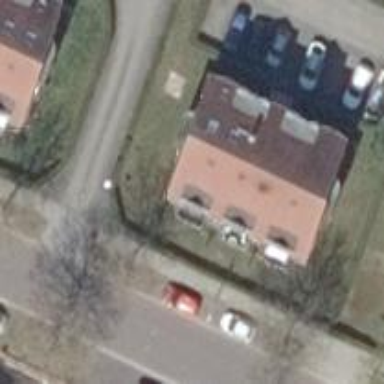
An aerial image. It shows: Building with gabled roof made of roof tiles.